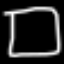
Label: square